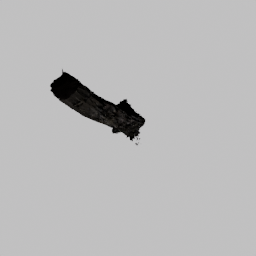
Label: nature